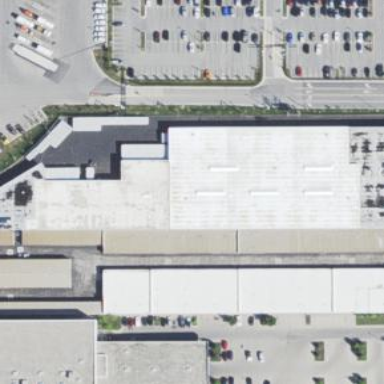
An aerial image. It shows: Commercial building with storage rental shop inside.